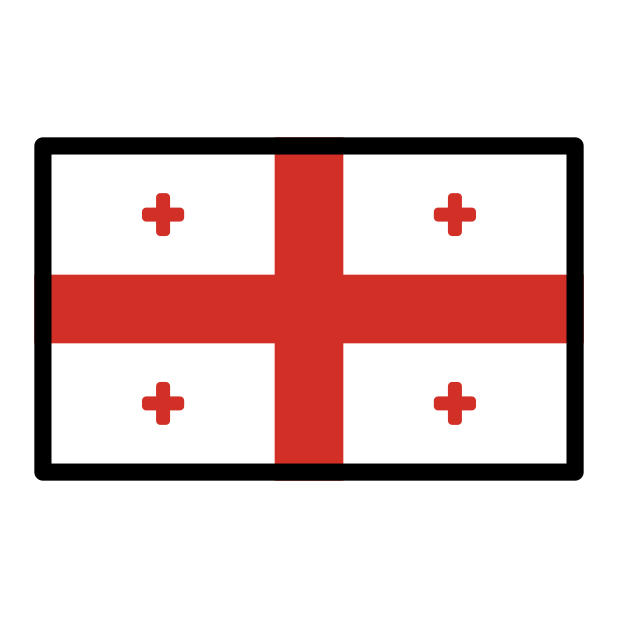
flag: Georgia